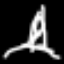
Label: The Eiffel Tower